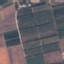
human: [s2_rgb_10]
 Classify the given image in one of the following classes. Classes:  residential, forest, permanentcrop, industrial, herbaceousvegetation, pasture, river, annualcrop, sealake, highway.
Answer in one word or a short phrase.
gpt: PermanentCrop